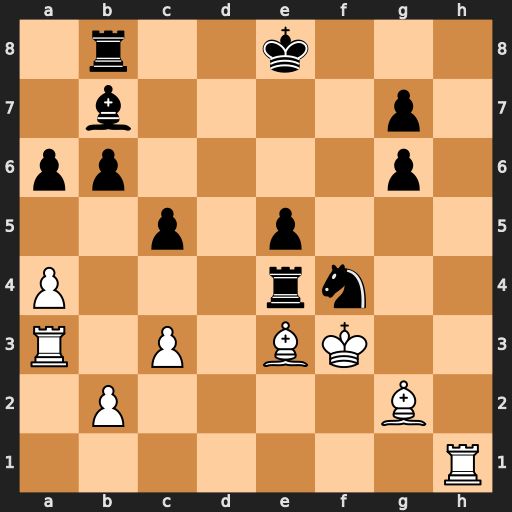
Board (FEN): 1r2k3/1b4p1/pp4p1/2p1p3/P3rn2/R1P1BK2/1P4B1/7R
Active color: w
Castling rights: -
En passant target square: -
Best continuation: Rh8+ Kd7 Rxb8 Rxe3+ Kxe3